Question: I host a web service, and have recently getting many HTTP requests (up to several thousand per second) from IP addresses that start with 10 according to the attached log. From my limited networking knowledge, this prefix means the IP is a local one, not a WAN IP. Why would app engine report traffic from Google's own LAN IP? Furthermore, because of this it seems I'm unable to blacklist that IP range, which has been costing me quite a lot in quota fees! Any ideas of why I'd be seeing local IP addresses in the logs for these requests, and how i can block them before they reach my application?

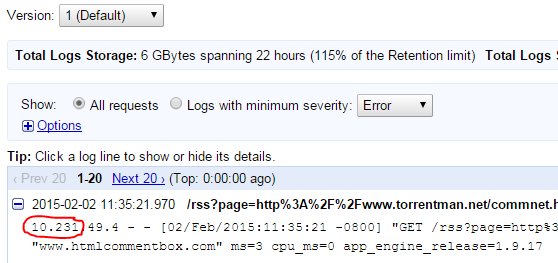
Answer: Sigh, embarrassingly, there is an obvious reason a Google App Engine application would see an IP with prefix 10 - It's Google's Crawler. The issue was I was generating too many unique URLs and it was trying to crawl them all, leading to the obscene traffic volumes I was seeing. So I was, in a way, DOS attacking myself by letting the crawler know about too many unique URLs. A simple robots.txt fix seems to do the job for this traffic, although one bot with "User-agent: Feedfetcher" is still hitting the site. Obvious in hindsight but maybe it will help someone else.